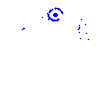
Particle: electron